Question: Consider the following code and output:
'''
<?xml version="1.0" encoding="utf-8"?>
<LinearLayout xmlns:android="http://schemas.android.com/apk/res/android"
android:layout_width="match_parent"
android:layout_height="match_parent" >
<Button
android:id="@+id/button1"
android:layout_width="100dp"
android:layout_height="wrap_content"
android:layout_margin="0dp"
android:text="A" />
<Button
android:id="@+id/button2"
android:layout_width="100dp"
android:layout_height="wrap_content"
android:layout_margin="0dp"
android:text="B" />
<Button
android:id="@+id/button3"
android:layout_width="100dp"
android:layout_height="wrap_content"
android:layout_margin="0dp"
android:text="C" />
</LinearLayout>
'''

Because 'android:layout_margin="0dp"', the buttons should touch each other, but this is not happening. Please explain this behavior. What can I do to eliminate the gap between the buttons?
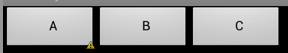
Answer: That is due the style applied to the button.
You can avoid that by setting 'android:background' but you will loose the click effect and all .